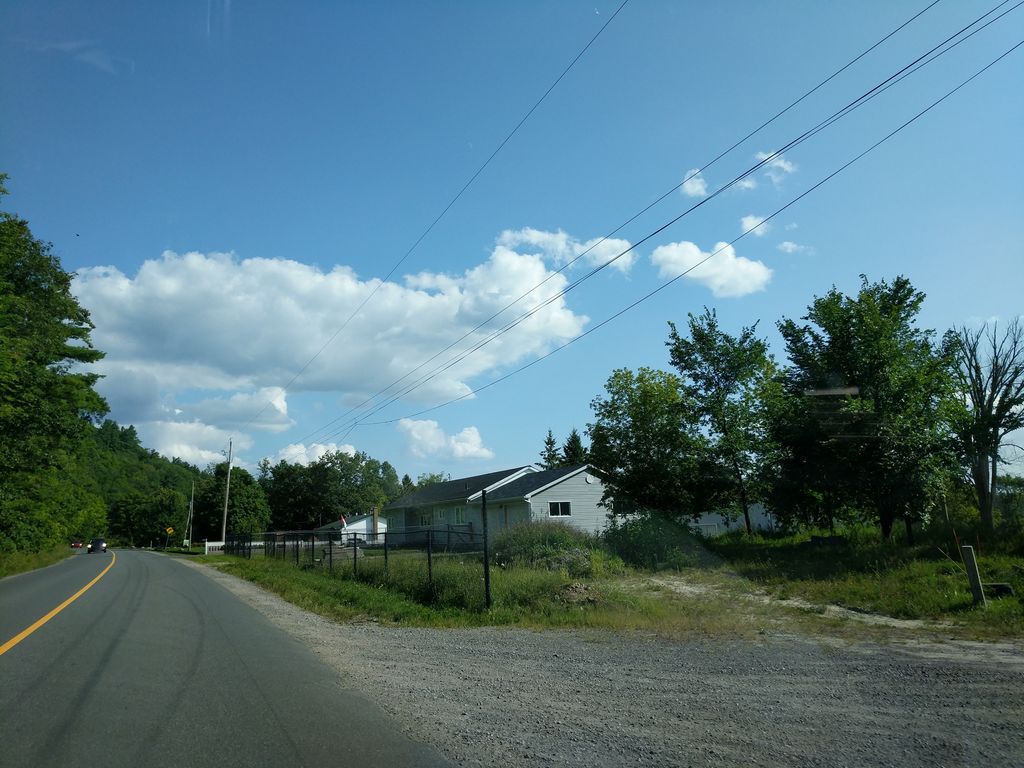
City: ottawa-gatineau